Interaction volume radius: 10 \u00c5
Interaction volume height: 15 \u00c5
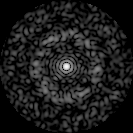
Disorder parameter: 0.8367